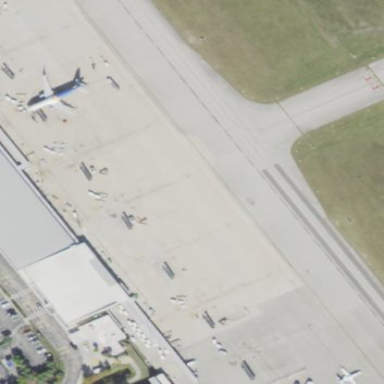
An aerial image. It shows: Apron at the airport.